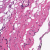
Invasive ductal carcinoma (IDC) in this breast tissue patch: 0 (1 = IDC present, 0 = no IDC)